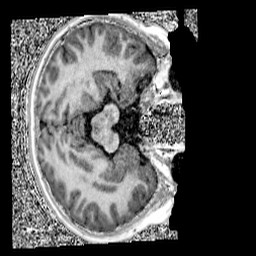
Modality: UNIT1
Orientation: axial
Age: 11
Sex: male
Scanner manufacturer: siemens
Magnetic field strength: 3 T
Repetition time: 4 s
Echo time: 0.00299 s